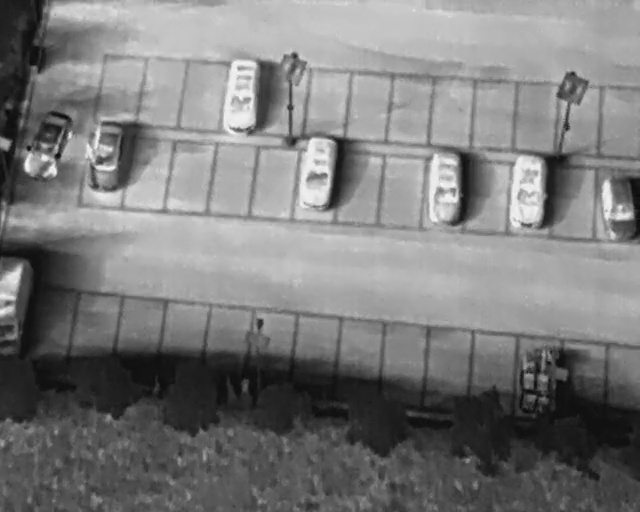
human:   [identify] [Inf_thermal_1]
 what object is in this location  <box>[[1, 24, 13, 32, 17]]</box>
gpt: <ref>1 medium car at the top left</ref>